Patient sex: M
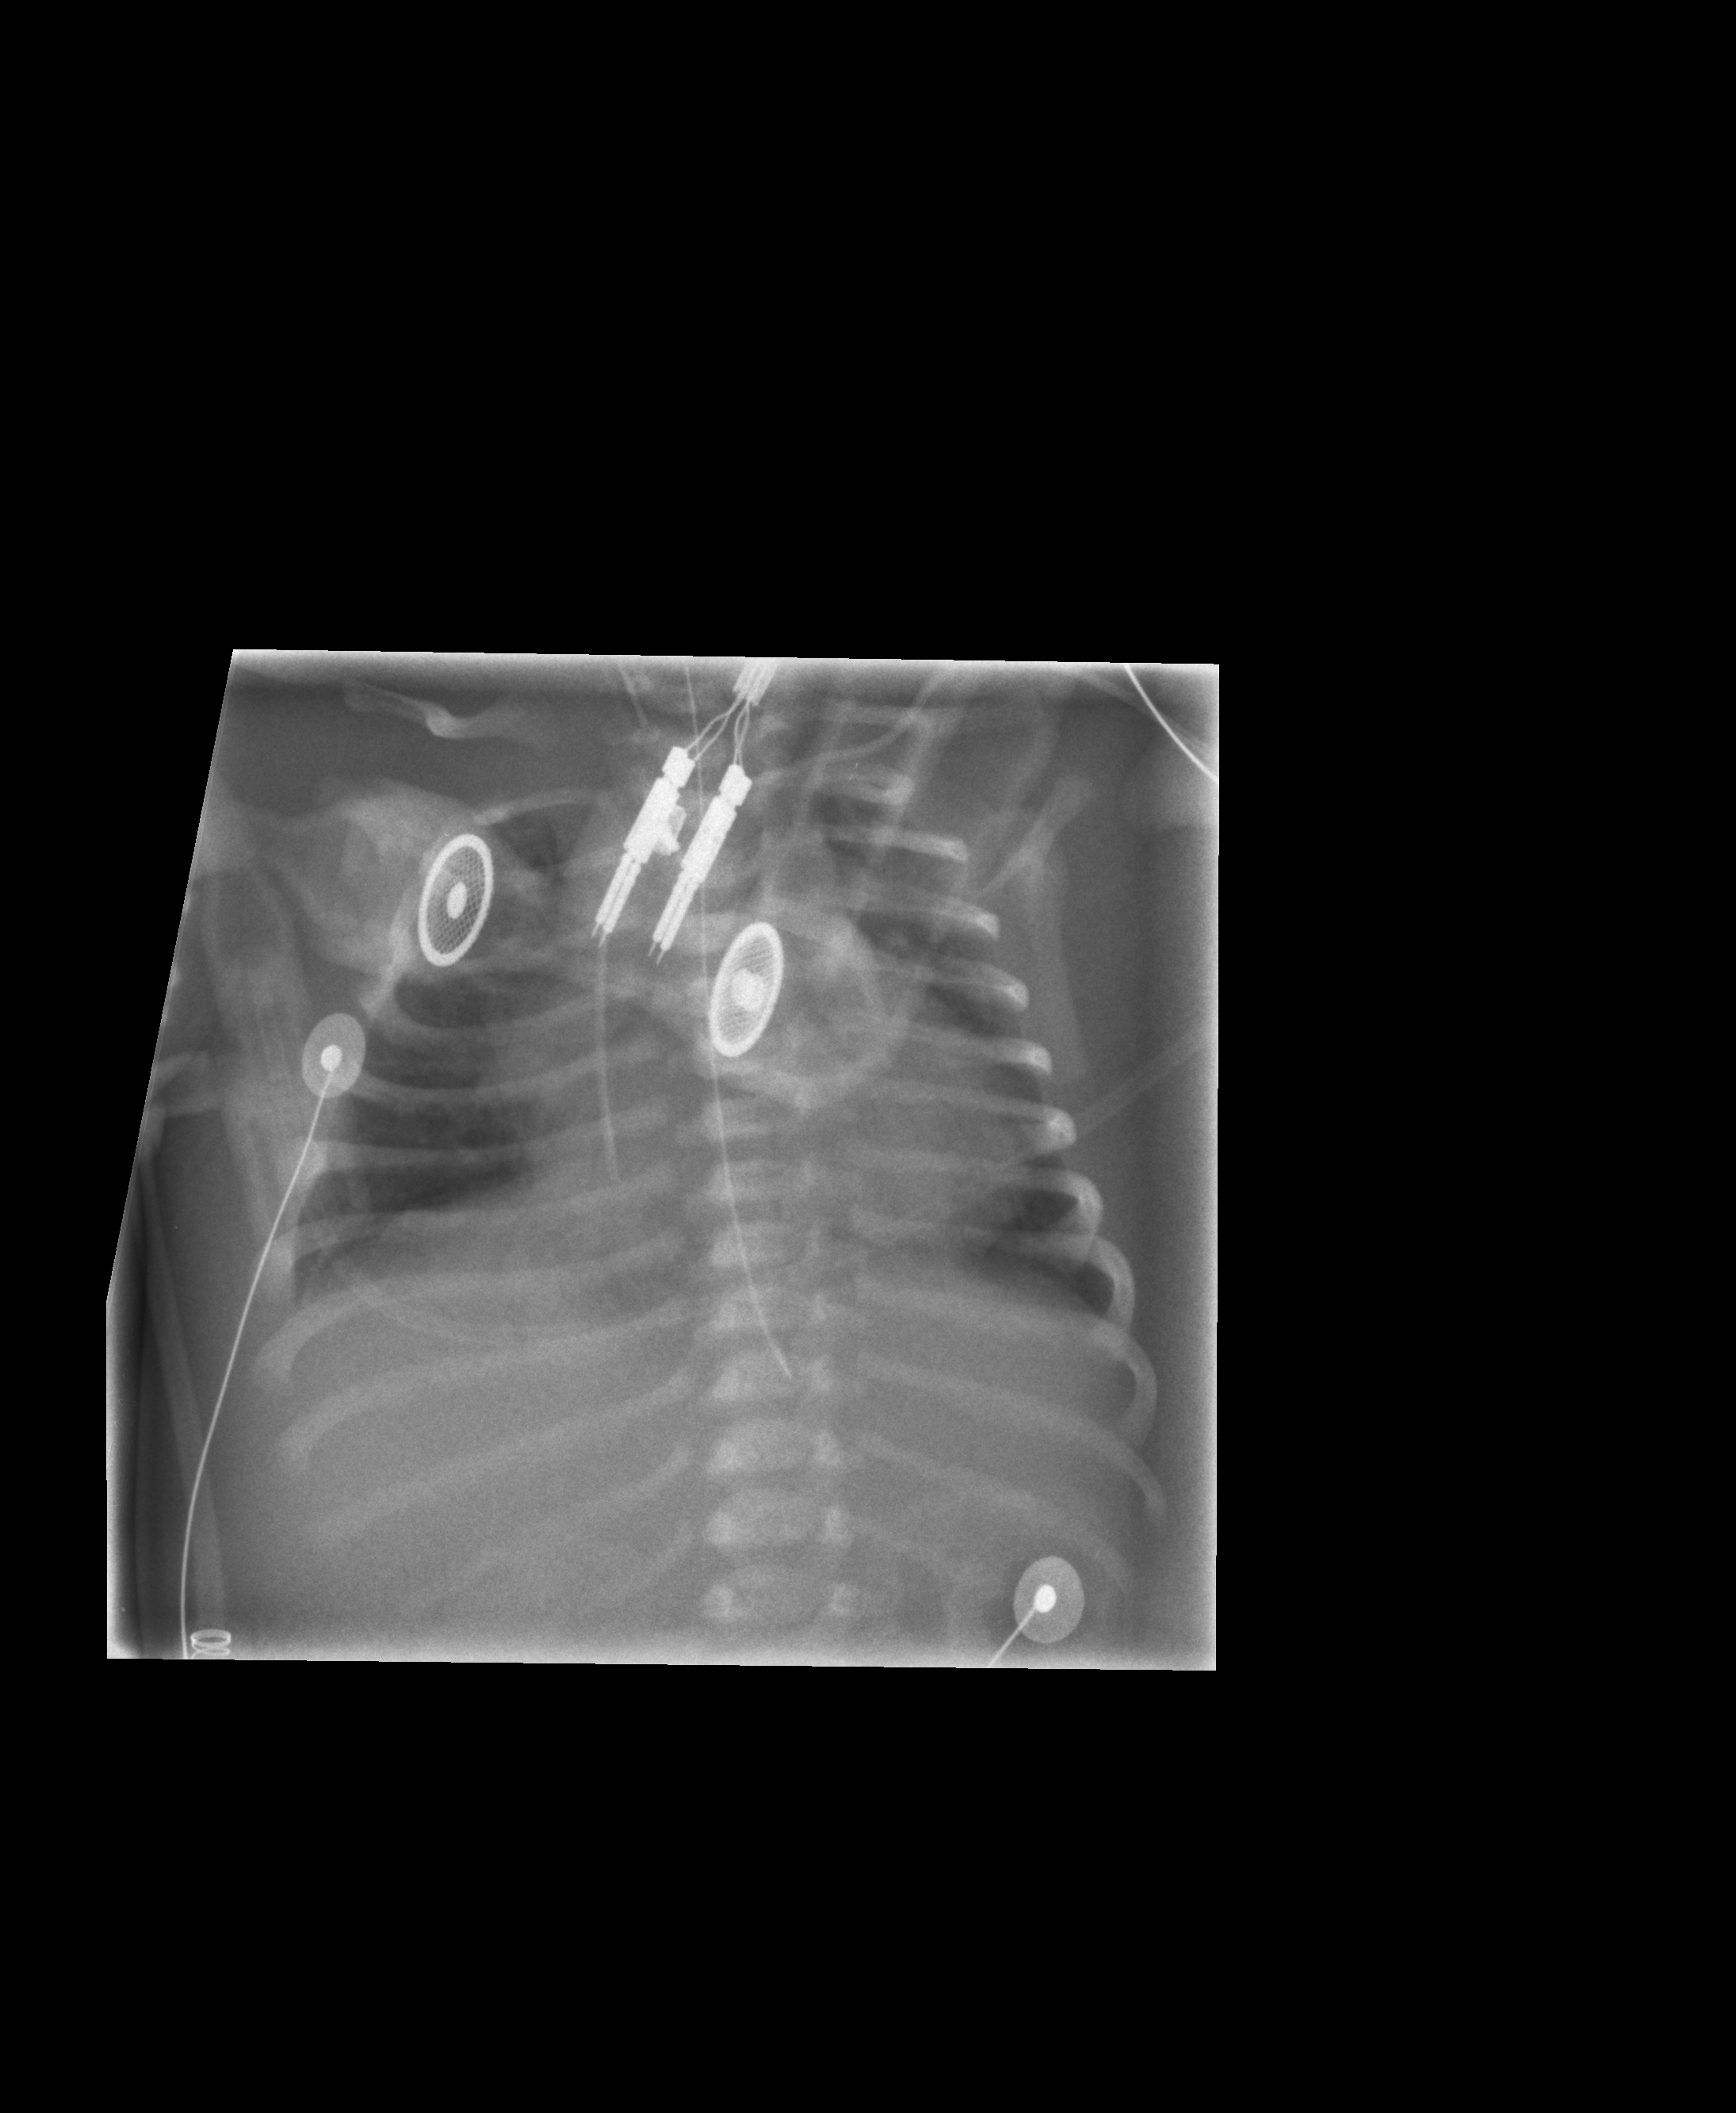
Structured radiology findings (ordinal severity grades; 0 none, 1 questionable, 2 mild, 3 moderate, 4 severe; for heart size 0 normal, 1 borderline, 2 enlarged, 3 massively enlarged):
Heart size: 2
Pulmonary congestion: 2
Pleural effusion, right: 0
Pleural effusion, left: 0
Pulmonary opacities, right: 0
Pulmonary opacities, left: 0
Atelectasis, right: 0
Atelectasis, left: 0